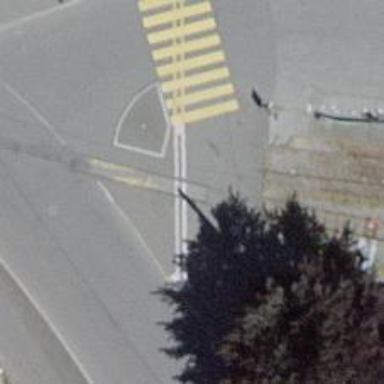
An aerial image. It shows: Railway crossing.